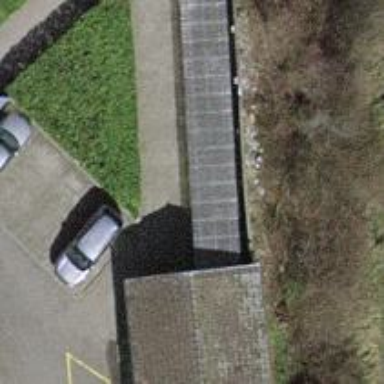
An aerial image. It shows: Shed designated for bicycle parking.